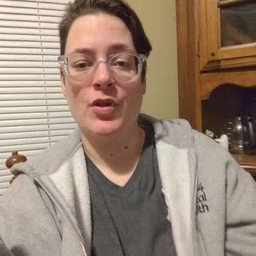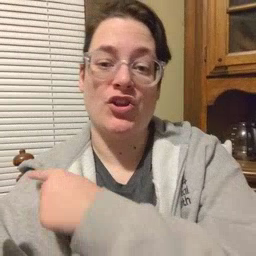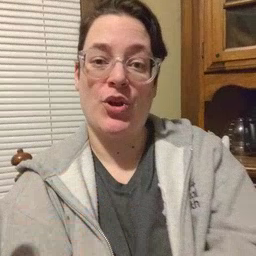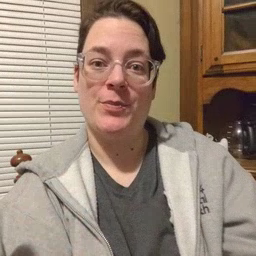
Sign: arm